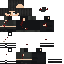
A female human skin with dark skin, wearing brown long hair dressed in a blue hoodie and black pants, featuring a closed mouth.